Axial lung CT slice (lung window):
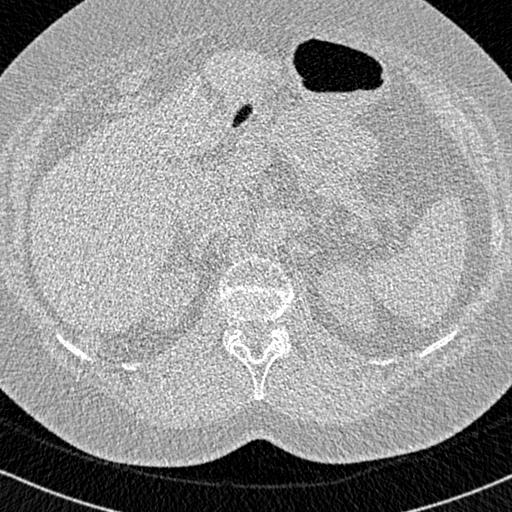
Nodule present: no